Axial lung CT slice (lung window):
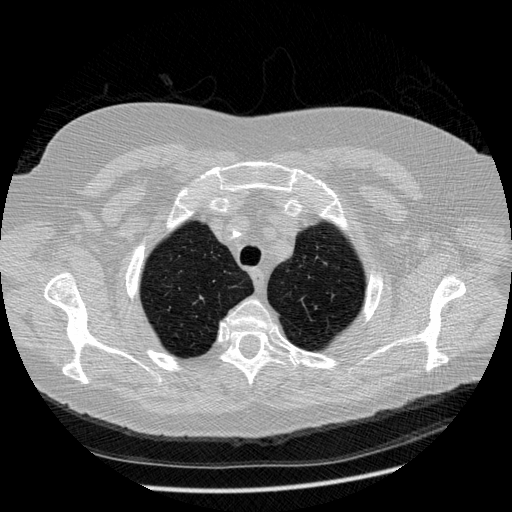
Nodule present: no